Question: I hope someone can help here as I've been reading and watching a lot about size classes as I've just started work on first app using size classes.I thought I'd got the idea but having a slight issue.
I've got a view with 10 buttons in it. I want the buttons to re-size to fill the desired screen but as you can see from the screenshot below all I'm left with is loads of white space on the bigger views?
I've set constraints to the view and to each other so I though Aspect Ratio should solve it....No, all I get them is one huge buttons and the rest stay the same!
I've researched a lot so any guidance would be greatly appreciated.
Please see this image of the issue.

Thanks
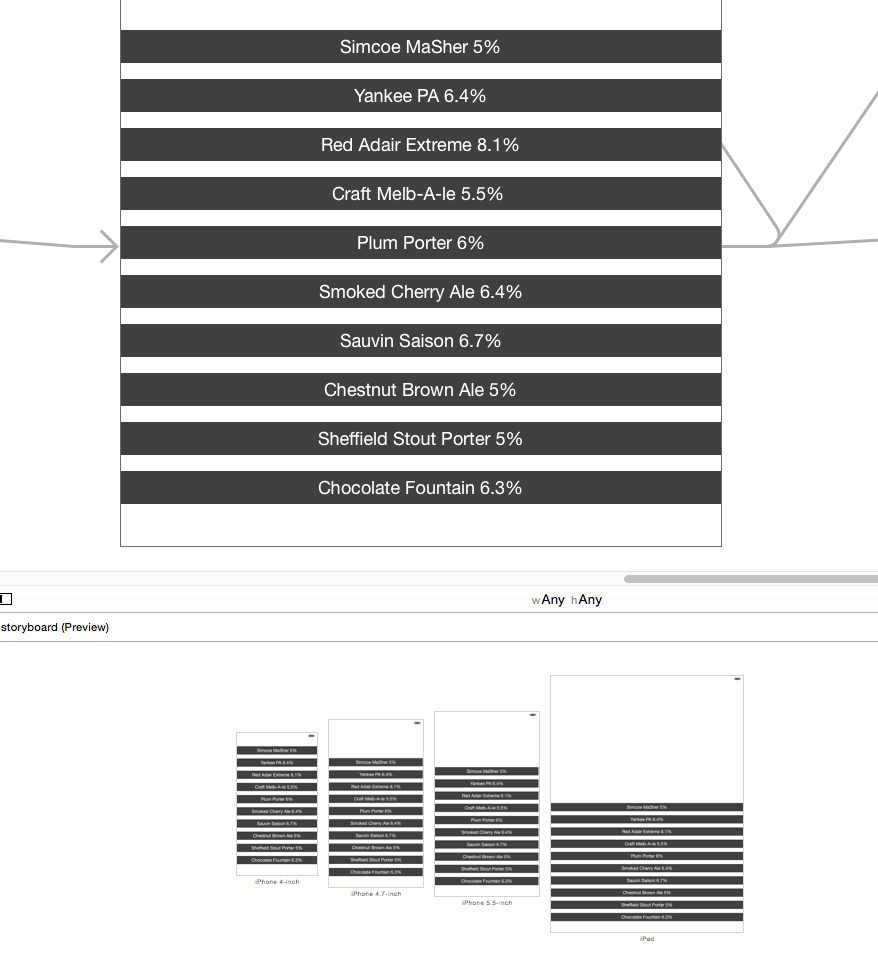
Answer: 1. Pin the top of the top button to its superview.
2. Pin the bottom of the bottom button to its superview.
3. Assign a fixed vertical space between each button.
4. Select all the buttons and specify "Equal Height."
This should take care of your vertical constraints, and the button heights will equally expand or contract, depending on the screen height.